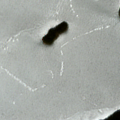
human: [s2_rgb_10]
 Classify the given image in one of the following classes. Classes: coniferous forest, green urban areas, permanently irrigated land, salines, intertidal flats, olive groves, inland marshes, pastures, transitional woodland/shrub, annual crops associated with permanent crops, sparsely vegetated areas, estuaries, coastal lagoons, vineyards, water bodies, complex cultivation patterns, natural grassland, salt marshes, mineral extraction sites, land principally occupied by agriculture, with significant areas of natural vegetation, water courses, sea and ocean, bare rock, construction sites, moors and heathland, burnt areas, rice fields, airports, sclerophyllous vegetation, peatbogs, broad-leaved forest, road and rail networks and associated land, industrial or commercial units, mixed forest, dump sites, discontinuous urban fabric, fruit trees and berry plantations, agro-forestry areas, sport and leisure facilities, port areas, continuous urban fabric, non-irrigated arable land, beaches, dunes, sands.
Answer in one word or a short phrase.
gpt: mixed forest, water bodies